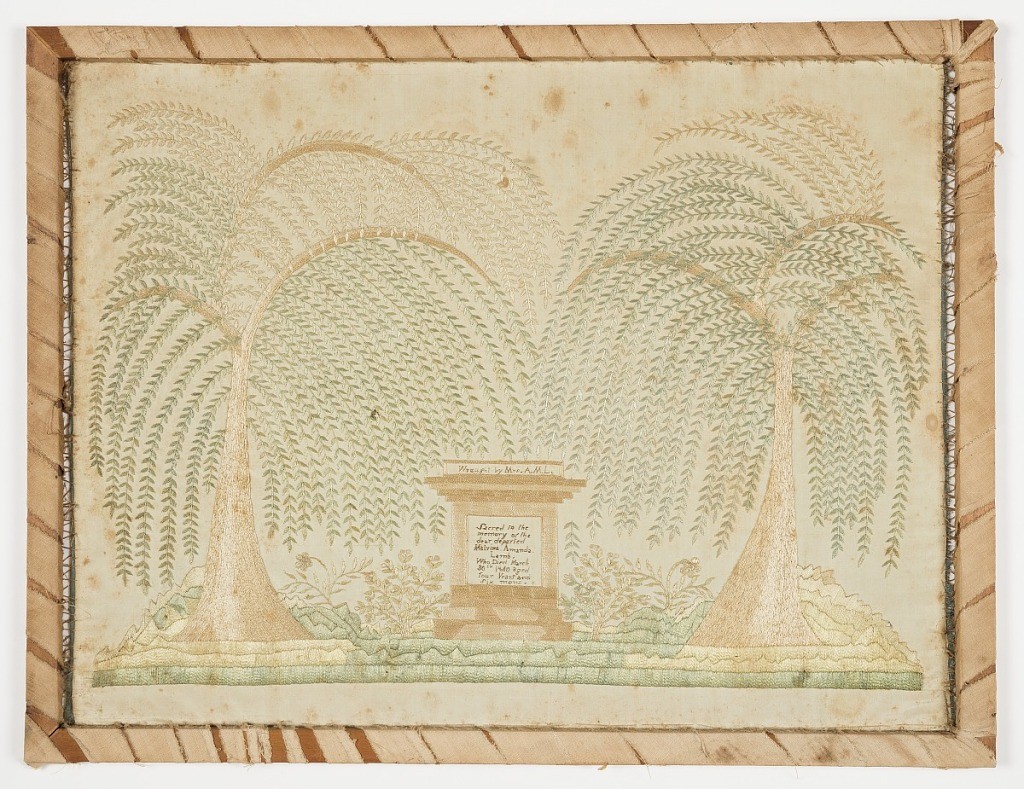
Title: Mourning sampler
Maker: Mrs. A.M. Lamb, American
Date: ca. 1810
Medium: silk Technique: embroidered in satin stitch on plain weave foundation Label: silk embroidered with silk in satin stitch
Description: Weeping willows worked in pale colored silks surround a tomb with inscription: Sacred to the memory of the dear departed Malvina Amanda Lamb who died March 30th [?] aged four years and six months